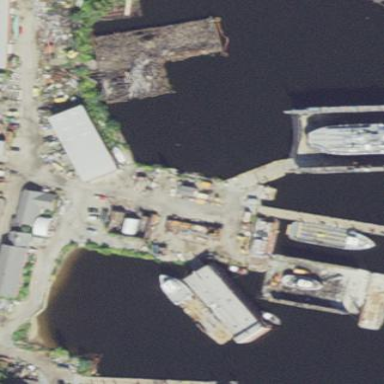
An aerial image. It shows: Industrial area used as shipyard.